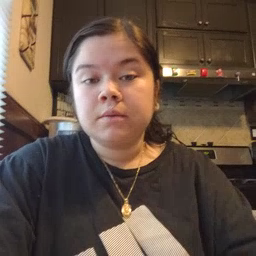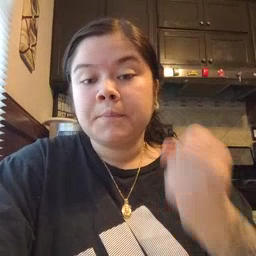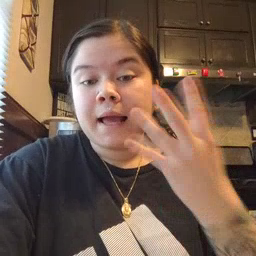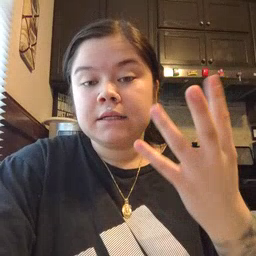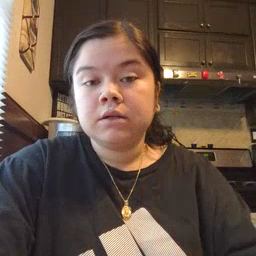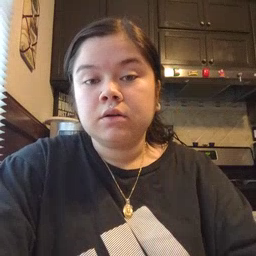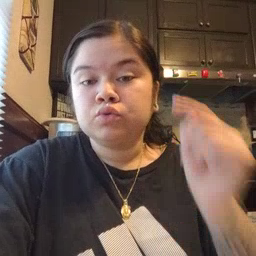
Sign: many